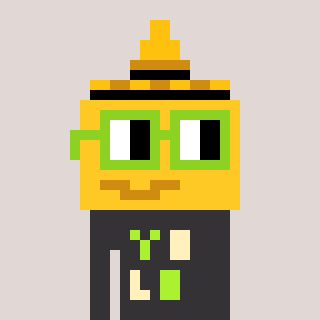
a pixel art character with square light green glasses, a mustard-shaped head and a grayscale-colored body on a warm background